Aerial crown-view tile of a tropical tree (Barro Colorado Island, Panama), acquired 20250512:
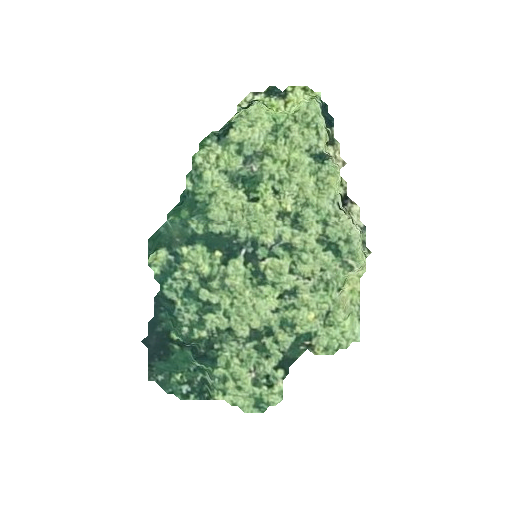
Species: Lonchocarpus heptaphyllus
GBIF accepted scientific name: Lonchocarpus heptaphyllus
Crown area: 75.345 m²